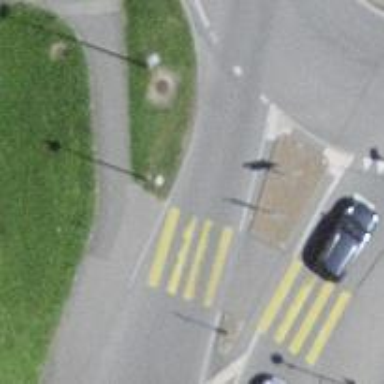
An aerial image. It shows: Bus stop along the road.